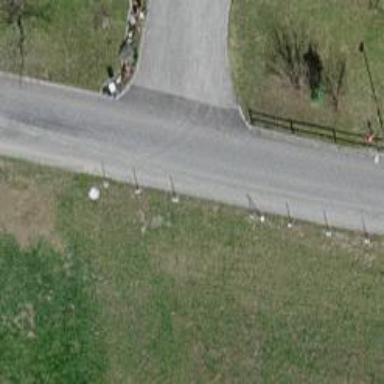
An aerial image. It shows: Unclassified road with paved surface.